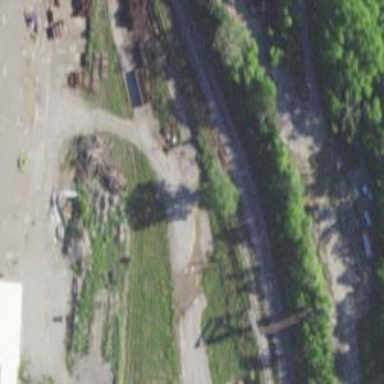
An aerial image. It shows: Disused railway.